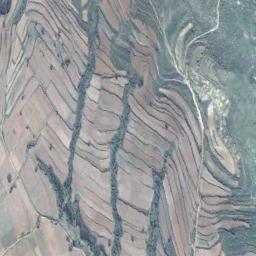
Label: terrace